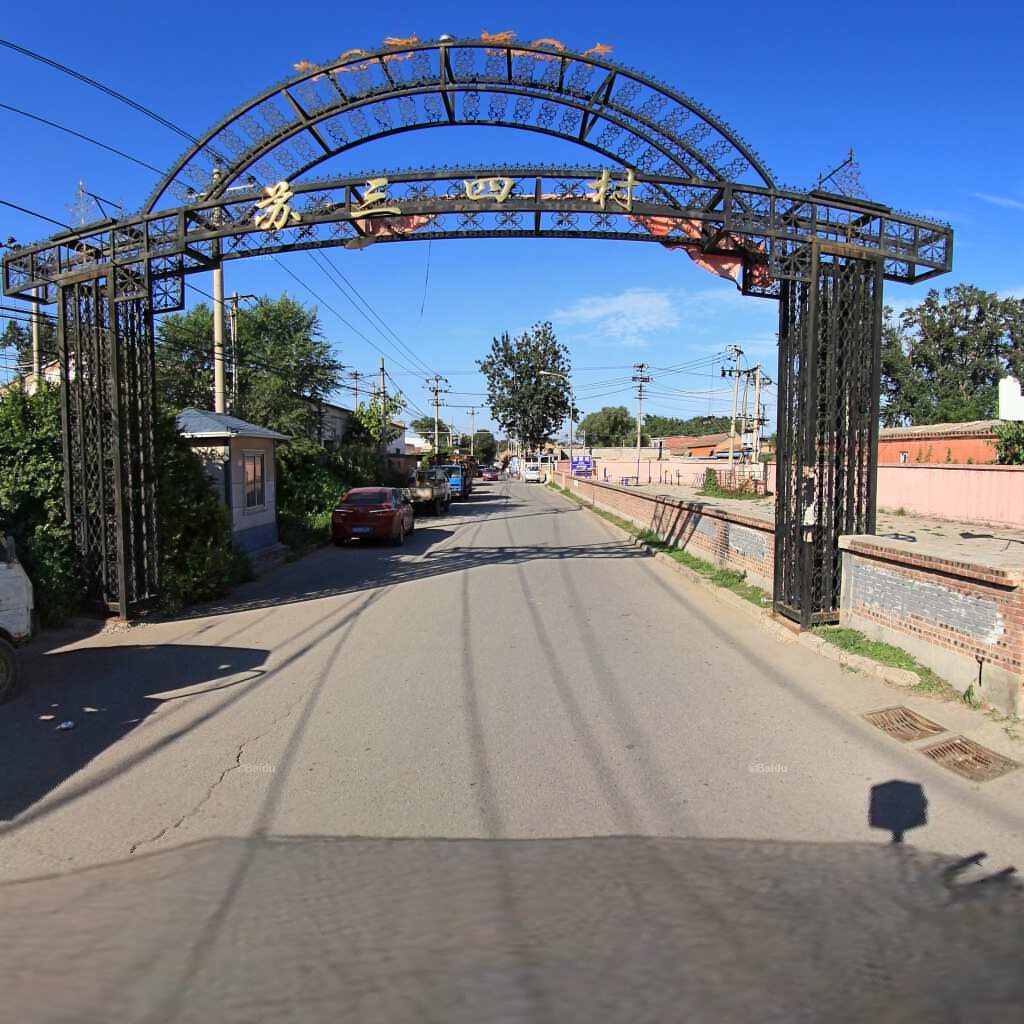
Region: Haidian
Road damage annotations: longitudinal crack